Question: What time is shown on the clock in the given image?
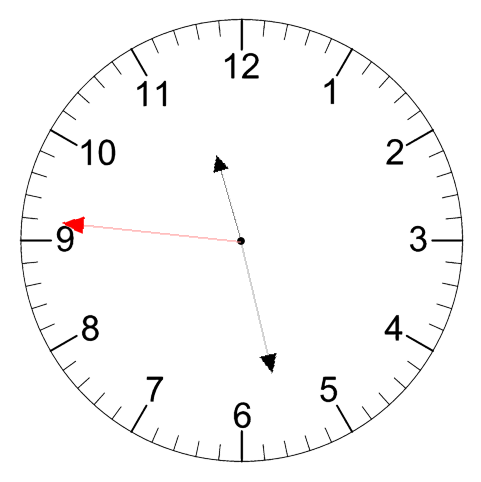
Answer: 11:27:46